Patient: sex M, age 65
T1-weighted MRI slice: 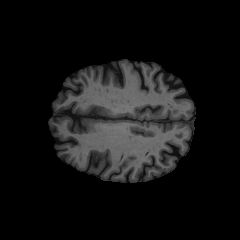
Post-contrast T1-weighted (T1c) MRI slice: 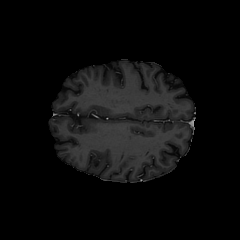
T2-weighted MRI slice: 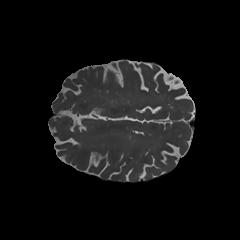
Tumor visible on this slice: no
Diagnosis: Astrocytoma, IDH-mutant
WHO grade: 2